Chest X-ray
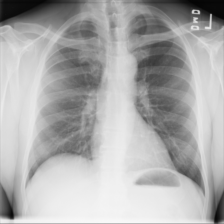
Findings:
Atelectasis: negative
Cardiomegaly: negative
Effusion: negative
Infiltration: negative
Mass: negative
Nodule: negative
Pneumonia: negative
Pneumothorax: negative
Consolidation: negative
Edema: negative
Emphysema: negative
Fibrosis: negative
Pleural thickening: negative
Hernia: negative